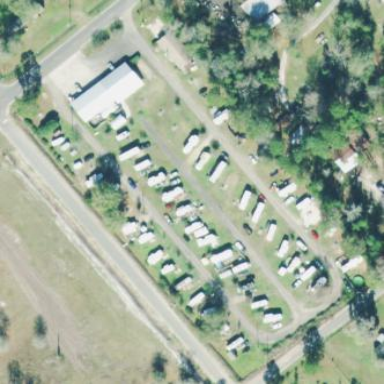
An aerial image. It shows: Caravan site for tourism.